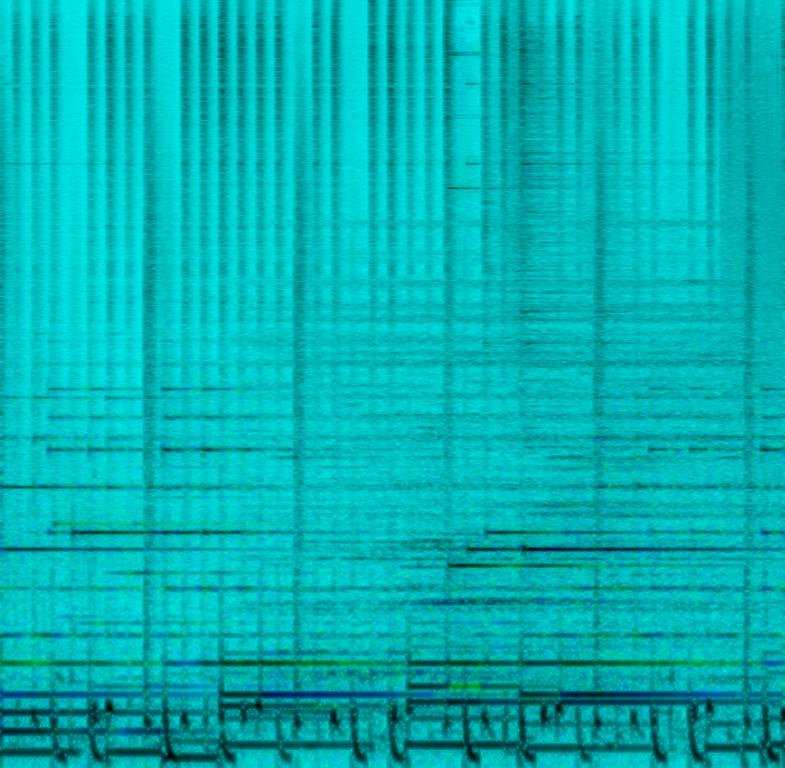
Different melodies are being played by bell sounds;  e-piano; e-bass and in the background you can hear drone sounds and soft pads. A digital drum is playing a laid back groove. A sound-effect is coming in. The whole song sounds relaxing. This song may be playing for an advertisement.